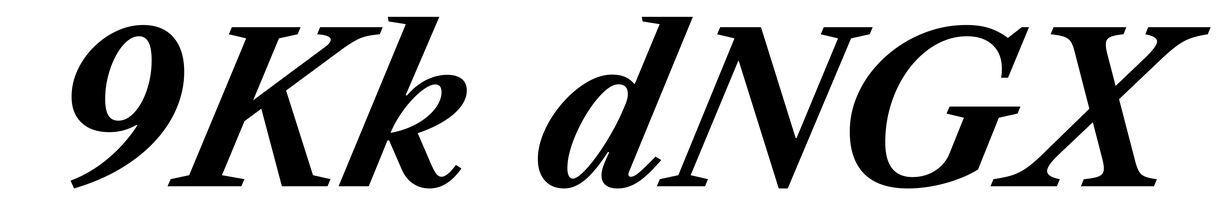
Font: LibreCaslonText-Italic_Bold_Italic